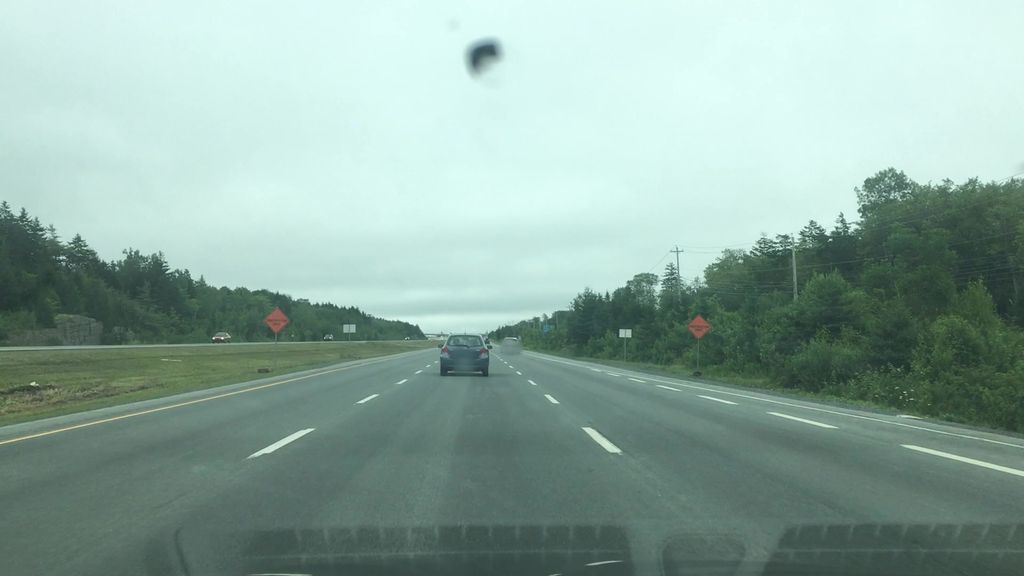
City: halifax